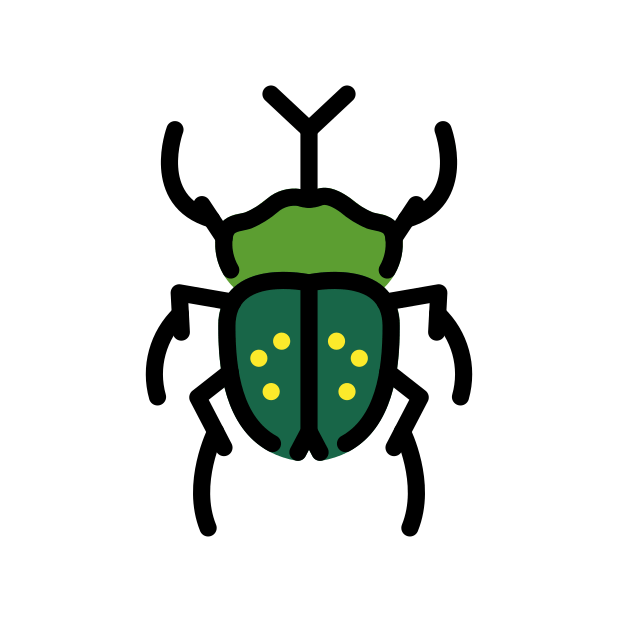
Emoji: 🪲
Name: beetle
Unicode: 0x1fab2